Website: home-depot
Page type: review-order
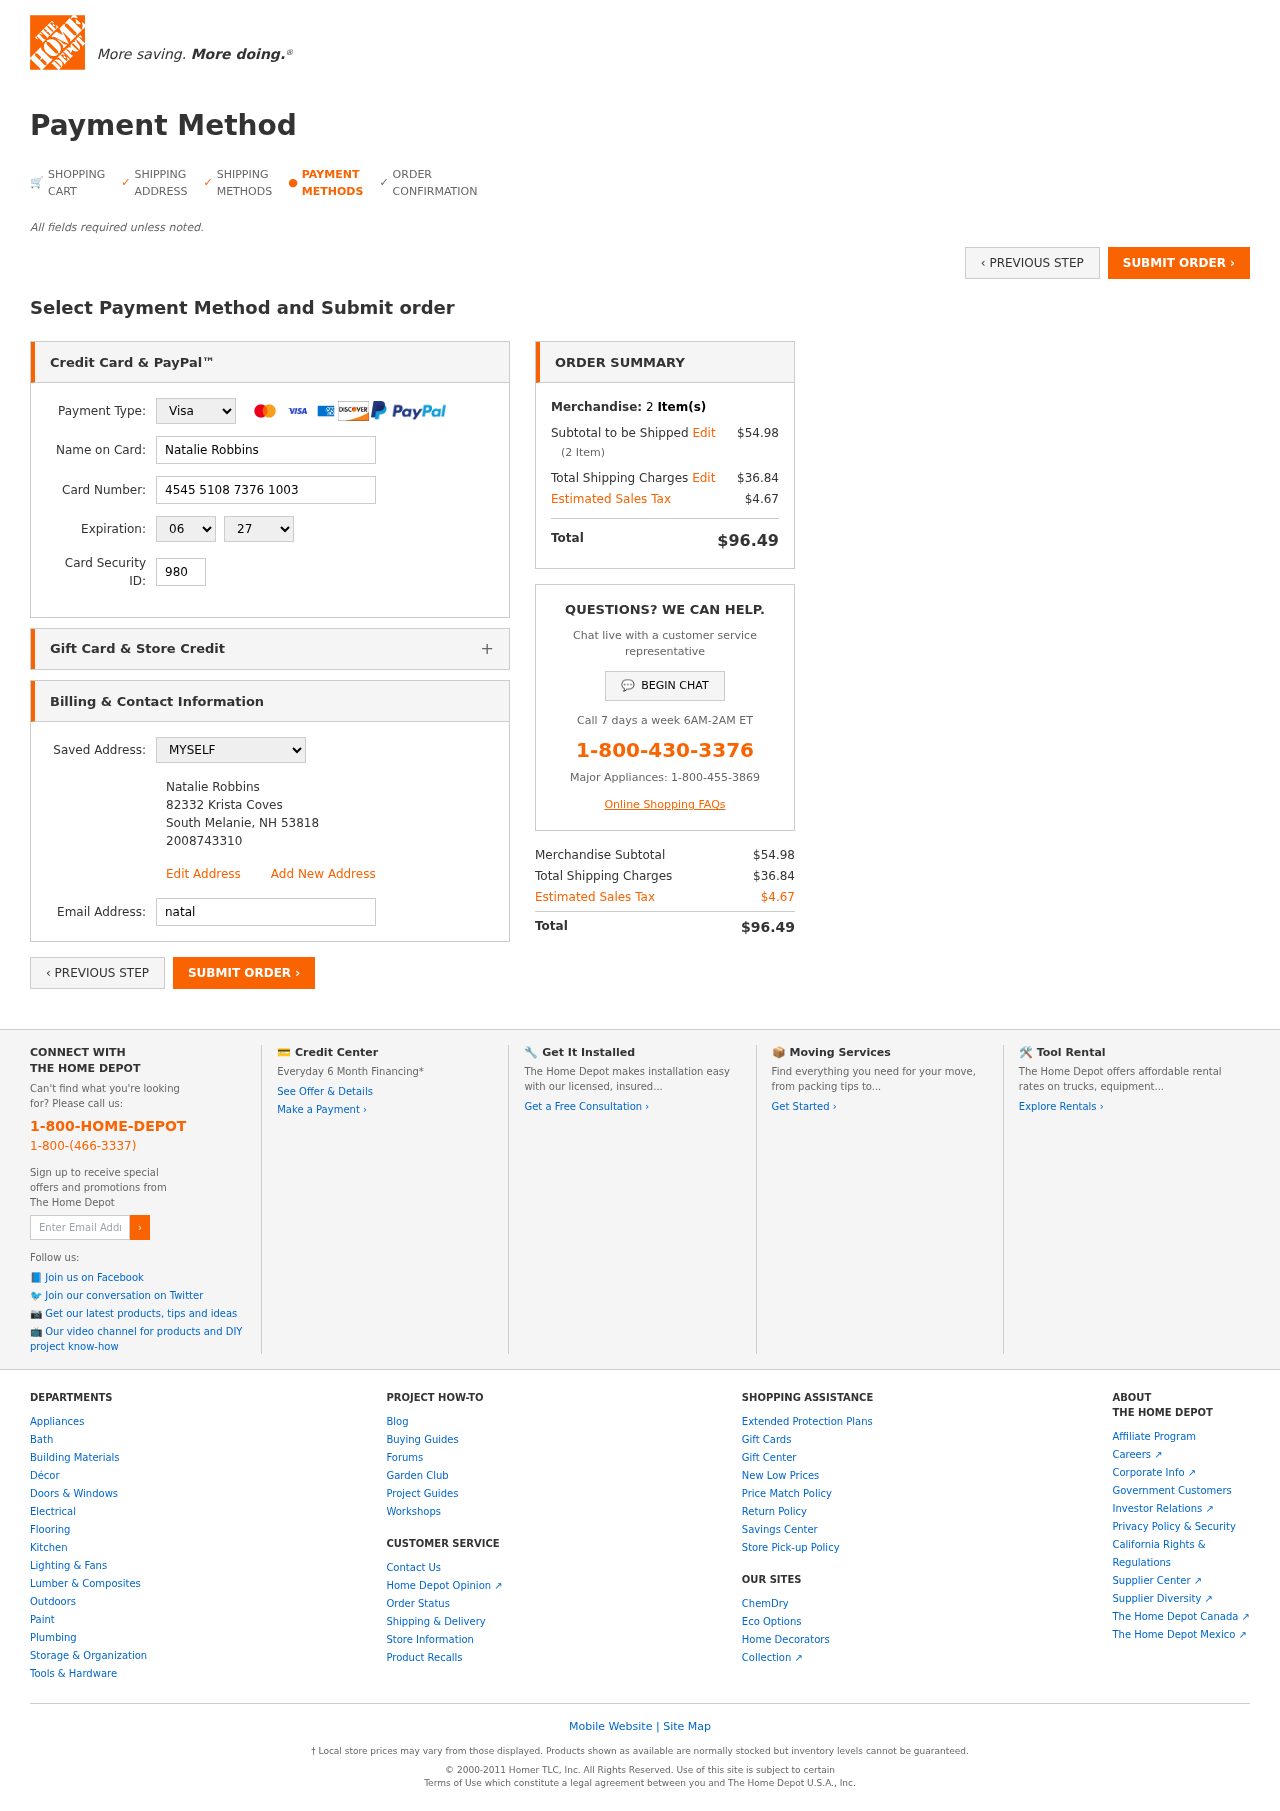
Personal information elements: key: PII_CARD_CVV
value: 980
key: PII_CARD_EXPIRY_MONTH
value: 06
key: PII_CARD_EXPIRY_YEAR
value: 27
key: PII_CARD_NUMBER
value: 4545 5108 7376 1003
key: PII_CARD_TYPE
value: Visa
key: PII_EMAIL
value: natalie_robbins@hotmail.com
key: PII_FULLNAME
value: Natalie Robbins
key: PII_FULLNAME2
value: Natalie Robbins
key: PII_STREET2
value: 82332 Krista Coves
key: PII_CITY2
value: South Melanie
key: PII_STATE_ABBR2
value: NH
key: PII_POSTCODE2
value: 53818
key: PII_PHONE2
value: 2008743310
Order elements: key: ORDER_NUM_ITEMS
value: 2
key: ORDER_SUBTOTAL
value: $54.98
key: ORDER_NUM_ITEMS2
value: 2
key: ORDER_SHIPPING_COST
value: $36.84
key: ORDER_TAX
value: $4.67
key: ORDER_TOTAL
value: $96.49
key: ORDER_SUBTOTAL2
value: $54.98
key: ORDER_SHIPPING_COST2
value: $36.84
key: ORDER_TAX2
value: $4.67
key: ORDER_TOTAL2
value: $96.49